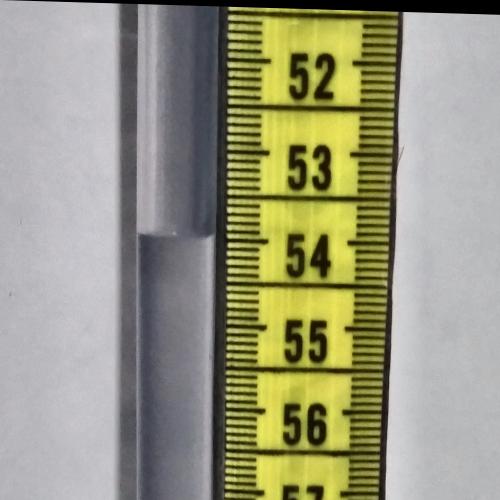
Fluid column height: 54.0 cm